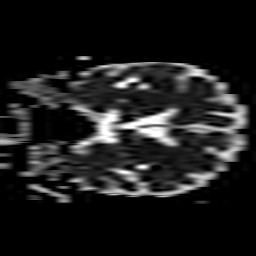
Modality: ADC
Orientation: coronal
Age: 65
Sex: female
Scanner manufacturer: philips
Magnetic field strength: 3 T
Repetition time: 4.726 s
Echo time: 0.07409 s